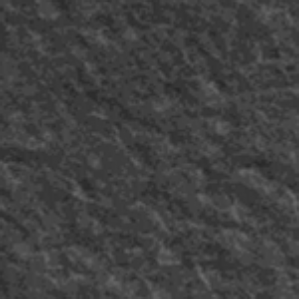
Label: frost